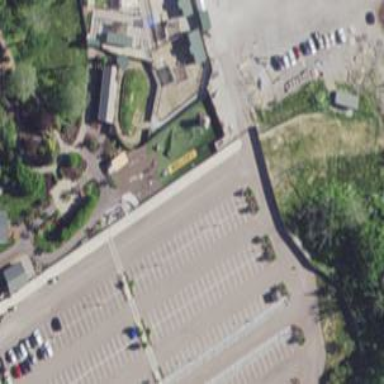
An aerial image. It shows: Playground with roundabout.